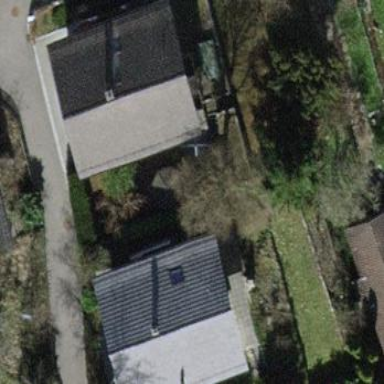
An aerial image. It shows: Building with tiled roof.